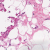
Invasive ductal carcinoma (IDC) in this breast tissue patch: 0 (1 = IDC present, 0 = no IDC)